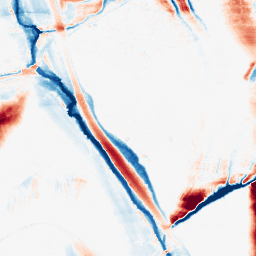
Category: morphological
Decomposition family: morphological_ellipse
Decomposition parameters: operation: average
width: 10
height: 50
Upsampling method: cubic_catmull_rom
Upsampling parameters: scale: 2
Upsampling scale: 2